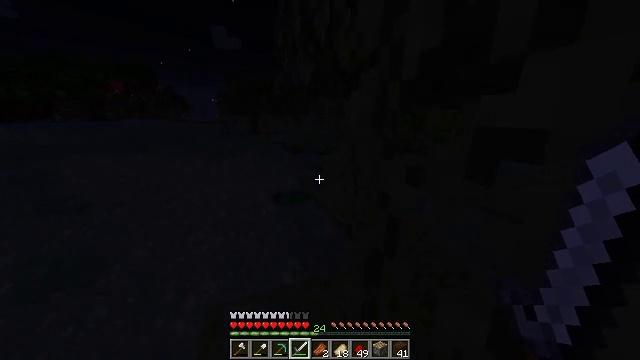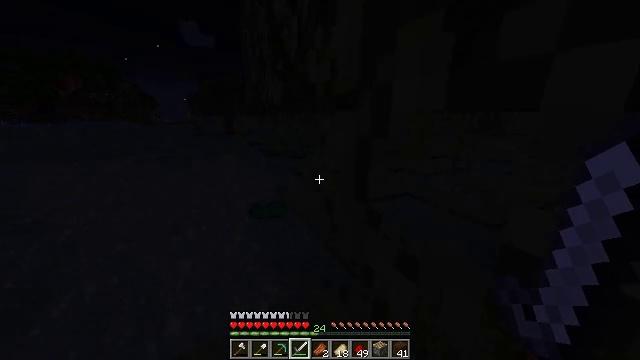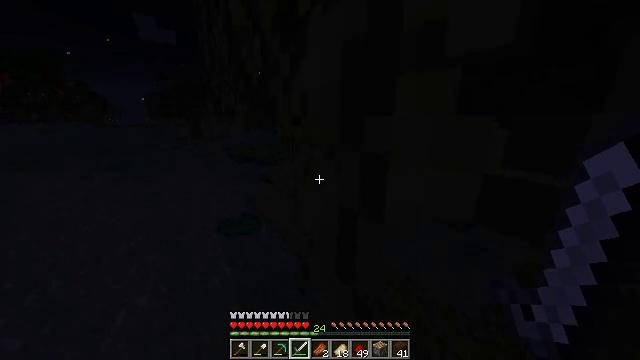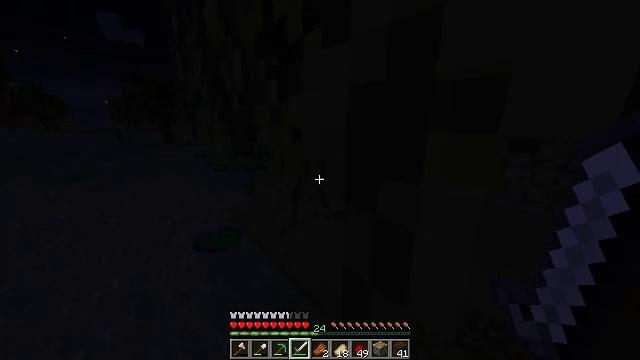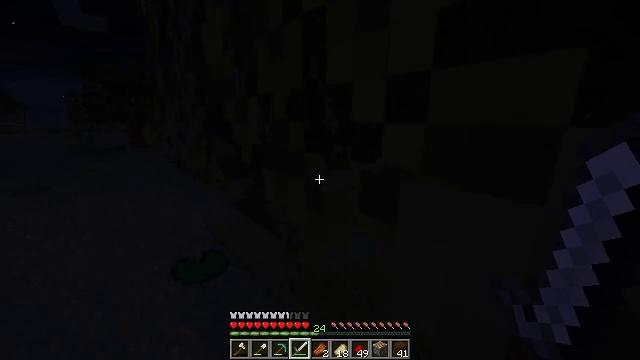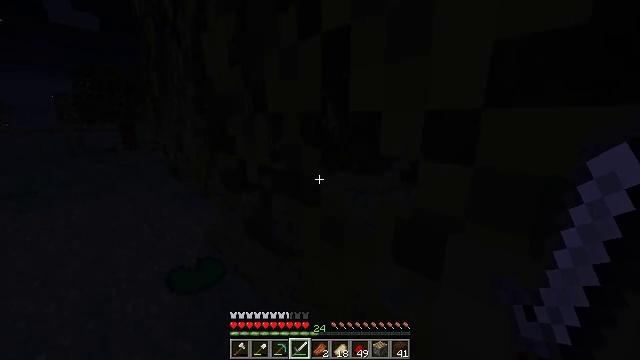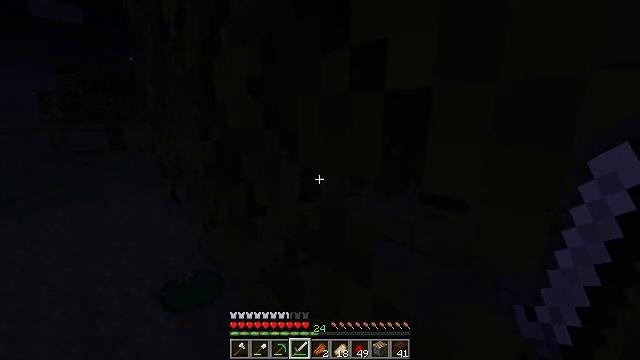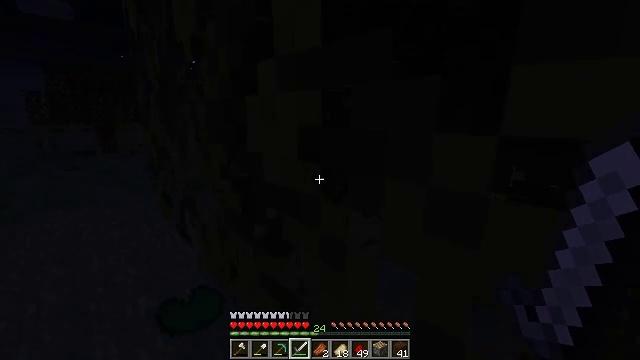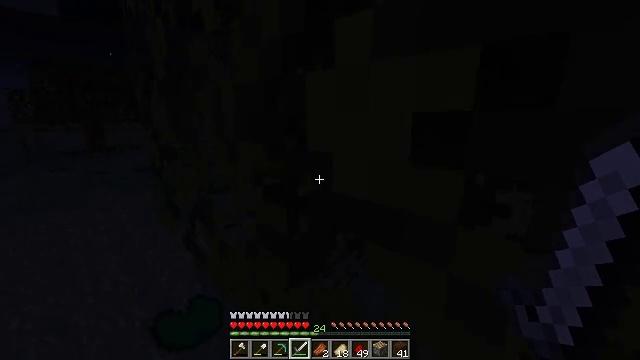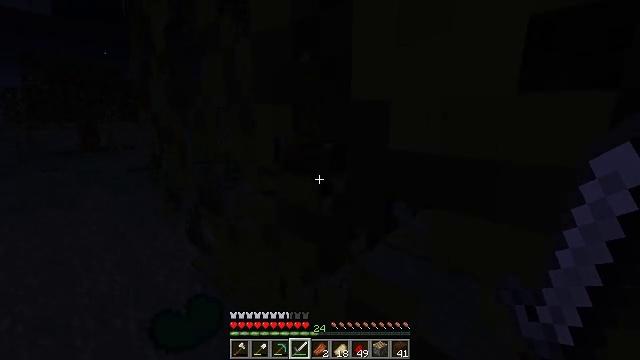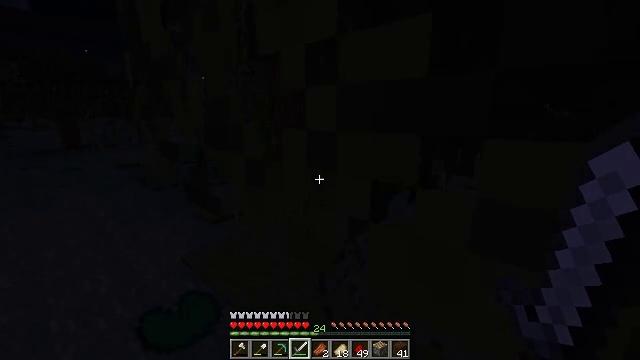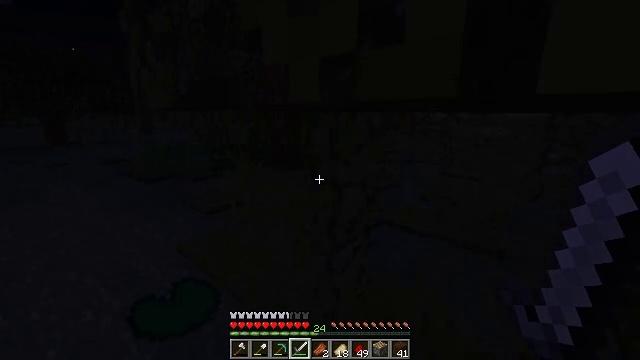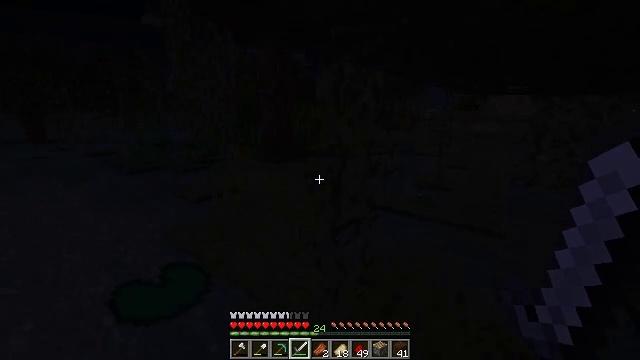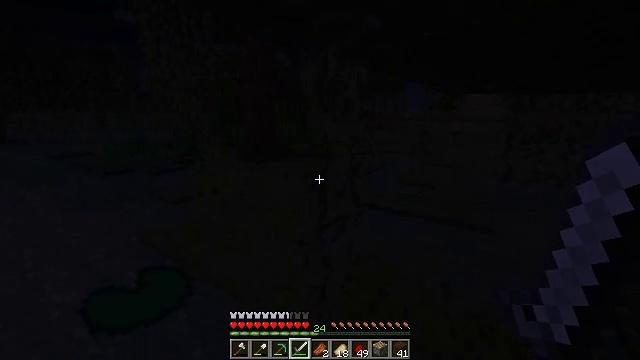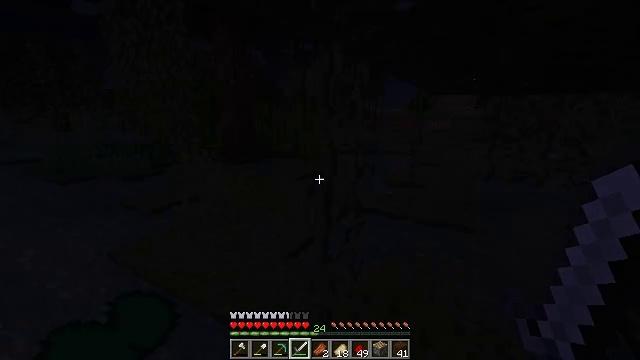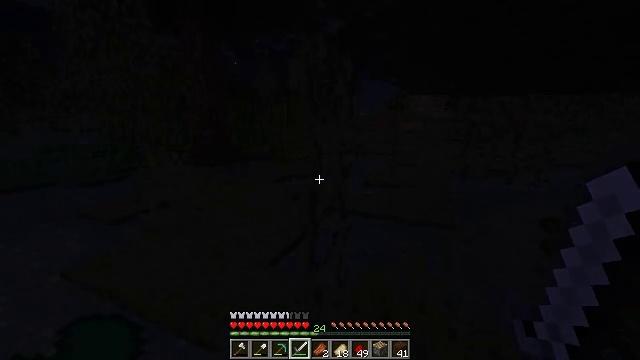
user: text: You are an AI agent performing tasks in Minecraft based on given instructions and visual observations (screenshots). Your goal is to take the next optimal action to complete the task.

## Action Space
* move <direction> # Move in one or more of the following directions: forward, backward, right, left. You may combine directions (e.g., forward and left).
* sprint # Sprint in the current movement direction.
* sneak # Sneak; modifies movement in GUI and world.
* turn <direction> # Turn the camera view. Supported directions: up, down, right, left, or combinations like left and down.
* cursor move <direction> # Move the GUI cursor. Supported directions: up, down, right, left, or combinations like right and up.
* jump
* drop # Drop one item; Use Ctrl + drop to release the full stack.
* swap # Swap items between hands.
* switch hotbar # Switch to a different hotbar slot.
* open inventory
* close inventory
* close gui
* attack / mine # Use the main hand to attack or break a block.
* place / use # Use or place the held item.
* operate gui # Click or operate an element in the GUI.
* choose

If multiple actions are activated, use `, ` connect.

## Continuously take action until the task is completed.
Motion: motion action
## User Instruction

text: Hunt mobs.
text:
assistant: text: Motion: move forward, turn right, jump
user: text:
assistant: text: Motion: move forward, turn right, jump
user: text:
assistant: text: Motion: move forward, turn right and up, jump
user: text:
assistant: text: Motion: move forward, turn right, jump
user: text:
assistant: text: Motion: move forward, jump
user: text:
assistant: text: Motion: move forward, jump
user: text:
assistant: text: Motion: move forward, jump
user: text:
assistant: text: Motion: move forward, turn right, jump
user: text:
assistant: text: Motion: move forward, jump
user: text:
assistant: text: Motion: move forward, turn right, jump
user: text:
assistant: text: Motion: move forward, turn right
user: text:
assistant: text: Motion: move forward, turn right
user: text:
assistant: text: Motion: move forward, turn right
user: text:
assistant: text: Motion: move forward, turn right
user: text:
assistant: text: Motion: move forward, turn right
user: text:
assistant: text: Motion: move forward, turn right and up
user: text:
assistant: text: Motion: move forward
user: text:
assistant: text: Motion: move forward
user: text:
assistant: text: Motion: move forward, sprint
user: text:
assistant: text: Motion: move forward, sprint, turn left
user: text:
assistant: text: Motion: move forward, sprint, turn left
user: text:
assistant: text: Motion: move forward, sprint
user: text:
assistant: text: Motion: move forward, sprint, turn left
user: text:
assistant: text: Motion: move forward
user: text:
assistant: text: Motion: move forward, turn left
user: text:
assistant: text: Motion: move forward, turn left
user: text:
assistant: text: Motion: move forward, jump
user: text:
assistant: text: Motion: move forward, jump
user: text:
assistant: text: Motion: move forward, jump
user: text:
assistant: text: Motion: move forward, jump